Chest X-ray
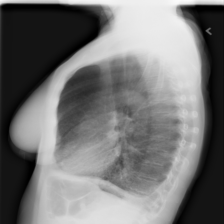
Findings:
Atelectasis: negative
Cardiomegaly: negative
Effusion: negative
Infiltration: negative
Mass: negative
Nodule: negative
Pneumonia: negative
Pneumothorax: positive
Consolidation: negative
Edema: negative
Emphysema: negative
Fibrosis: negative
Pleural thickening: negative
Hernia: negative